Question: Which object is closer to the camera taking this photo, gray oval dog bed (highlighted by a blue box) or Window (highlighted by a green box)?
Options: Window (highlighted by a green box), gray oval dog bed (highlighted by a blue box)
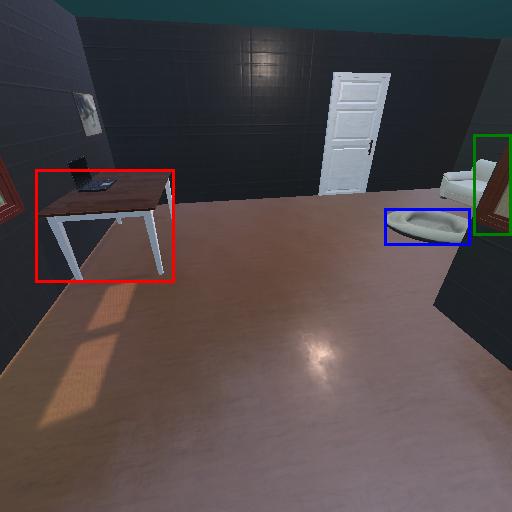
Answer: Window (highlighted by a green box)